Question: I have a website, which is a internet forum, and in my forum posts, I have the following font:
'''
font-family: 'Segoe UI',Tahoma,Arial,Helvetica,sans-serif;
'''
Now, here's how it looks like in different browsers: (from left: chrome, firefox, IE)

As you can see, chrome is displaying whole different font than the other two. Why? How do I fix that (I want this font to look like the other two)? Also, this is the link to the page I made screenshot of: <URL>
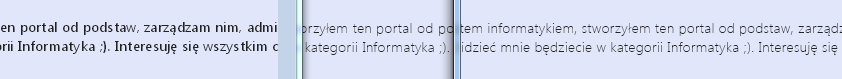
Answer: What is happening is that Google Chrome most likely does not have that font, and is using the fall back fonts instead. To make sure this doesn't happen, you can explicitly load the font using
> @font-face
in CSS3, which allows you to explicitly load the fonts by referencing it. You can learn more about using @font-face <URL>, where you use src: and get the url of whatever font you are using.
If the font is not that important, however, I recommend not worrying about it and just letting Chrome use the fallback fonts instead.
To do @font-face, the code would be:
'''
@font-face {
font-family:Segoe UI;
src:url(https://github.com/shawnphoffman/shawnphoffman.com/blob/master/Content/fonts/segoe-ui-semilight.woff);
}
'''
You may have to go to the github link and download the raw version of the font, then reference it there.